Field crop: tomato
Growth stage: 2
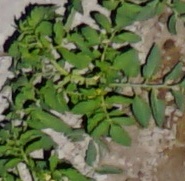
Species: tomato